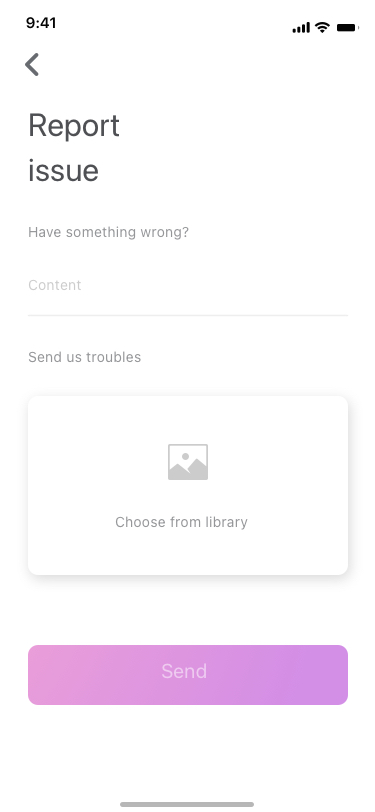
Text in this UI design:
Report
issue
Content
Have something wrong?
Send us troubles
Choose from library
Send